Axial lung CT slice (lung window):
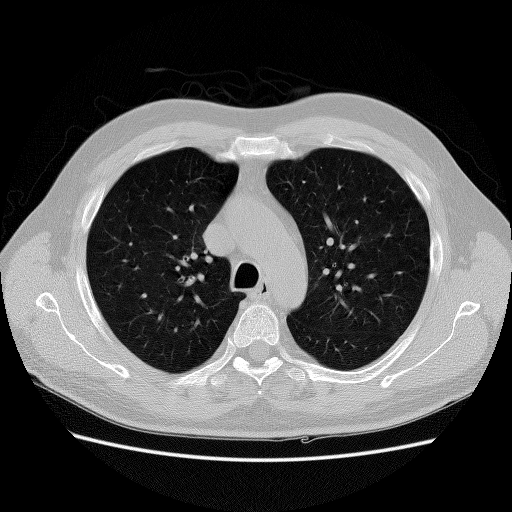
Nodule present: no